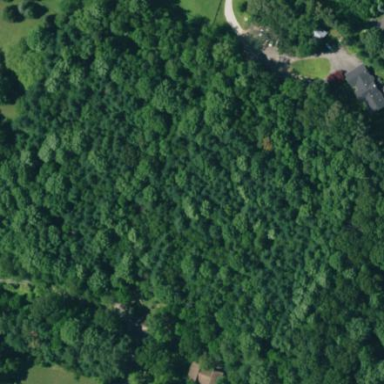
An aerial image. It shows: Evergreen woodland with needle-leaved trees.